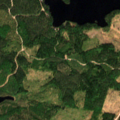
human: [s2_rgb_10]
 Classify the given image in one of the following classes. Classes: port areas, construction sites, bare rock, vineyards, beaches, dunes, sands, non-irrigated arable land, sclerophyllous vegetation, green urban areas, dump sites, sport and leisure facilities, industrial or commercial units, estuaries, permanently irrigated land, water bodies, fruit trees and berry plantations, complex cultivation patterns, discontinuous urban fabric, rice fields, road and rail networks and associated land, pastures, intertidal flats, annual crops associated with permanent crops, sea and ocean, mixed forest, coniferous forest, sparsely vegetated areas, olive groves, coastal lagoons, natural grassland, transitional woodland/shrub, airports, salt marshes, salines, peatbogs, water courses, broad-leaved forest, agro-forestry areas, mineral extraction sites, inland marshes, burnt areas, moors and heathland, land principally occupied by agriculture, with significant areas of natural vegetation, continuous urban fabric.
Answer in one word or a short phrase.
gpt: coniferous forest, mixed forest, transitional woodland/shrub, water bodies